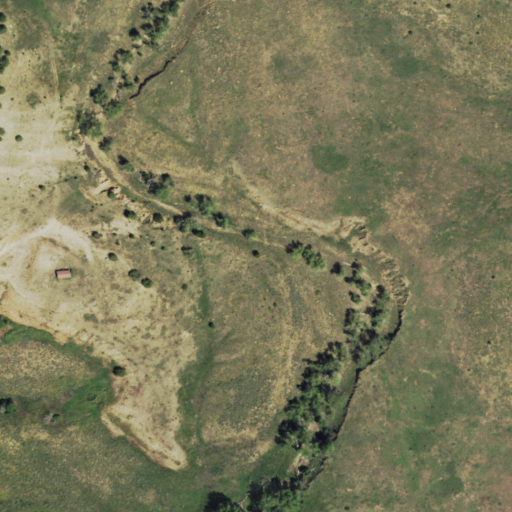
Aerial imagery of valley in Colorado named Whitby Canyon containing shrub, grassland, herbaceous wetlands, and open development